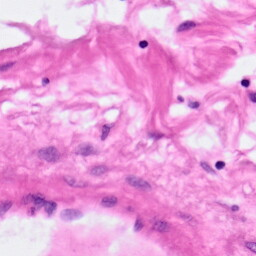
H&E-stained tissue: Pancreatic